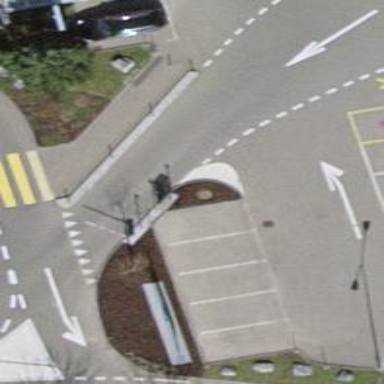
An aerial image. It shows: Lift gate barrier.